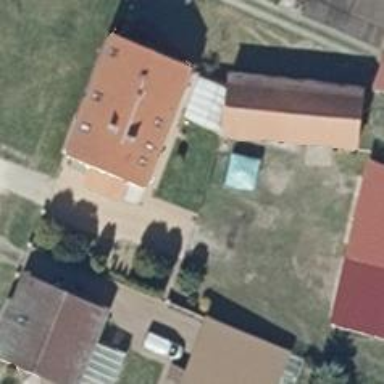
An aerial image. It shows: Building with gabled roof. The roof is oriented along the structure and colored in red.